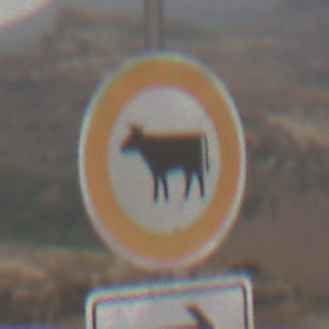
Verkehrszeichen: VerbotViehtrieb
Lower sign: RichtungsangabeDurchPfeile5
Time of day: MorningAfternoon
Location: Outdoor (Nature)
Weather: Overcast
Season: NotSpecified
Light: Natural